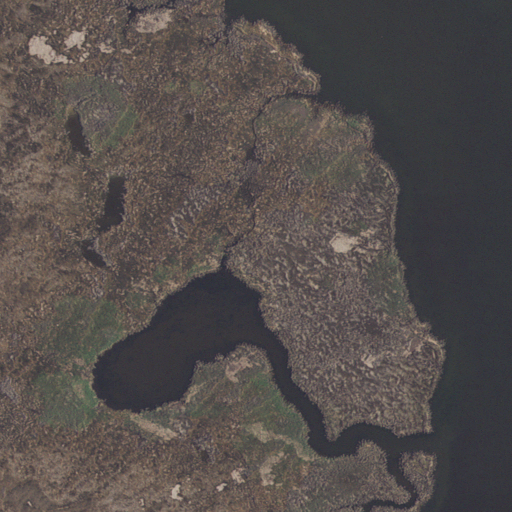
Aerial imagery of island in North Carolina named Sloop Island containing herbaceous wetlands, open water, and woody wetlands